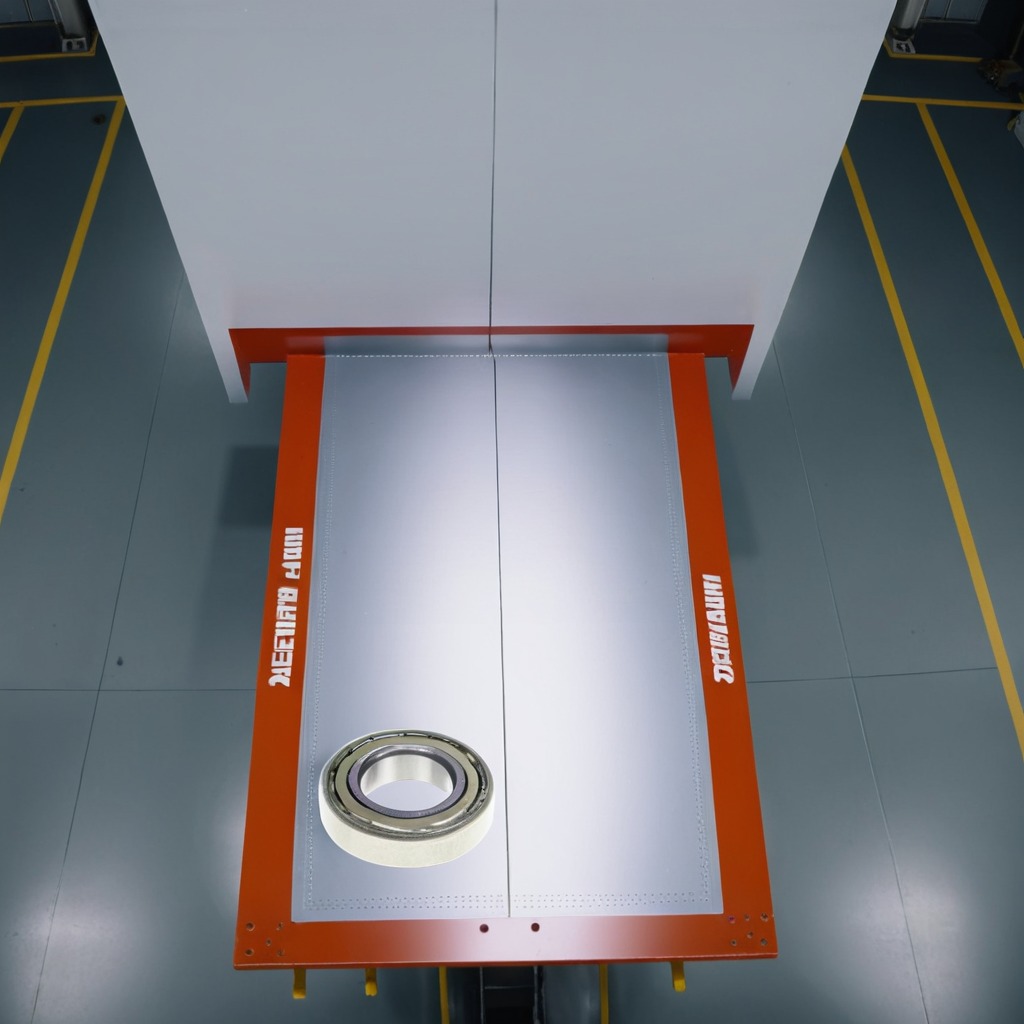
A metal ball bearing is lying on the toolbox surface in an airplane hangar workshop.